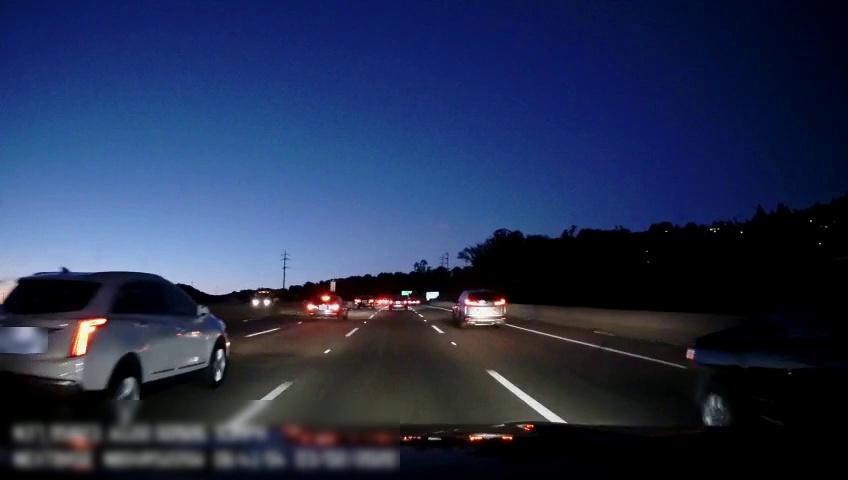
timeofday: Night
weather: Other
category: Drivable Space
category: Vehicles | SUV
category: Vehicles | Car
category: Vehicles | Car
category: Vehicles | Car
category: Vehicles | SUV
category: Vehicles | SUV
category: Vehicles | Truck
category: Vehicles | Truck
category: Lanes | Current Lane
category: Lanes | Current Lane
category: Lanes | Alternate Lane
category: Lanes | Alternate Lane
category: Lanes | Alternate Lane